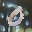
Label: 0